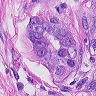
Metastatic tissue present: yes